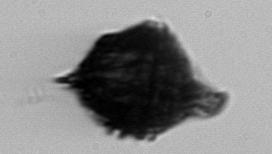
Label: Gonyaulax